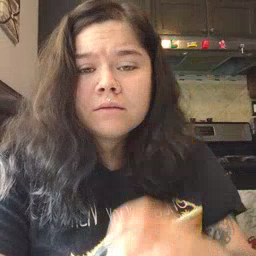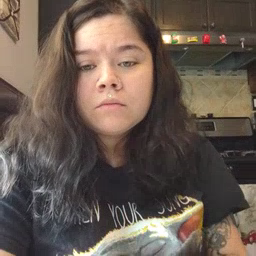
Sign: sick